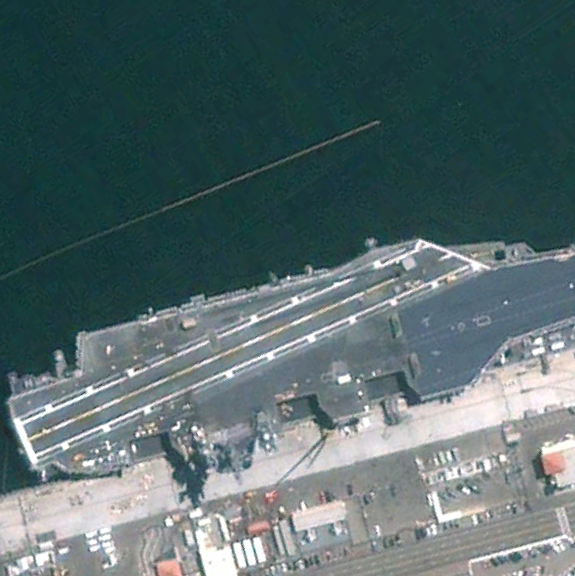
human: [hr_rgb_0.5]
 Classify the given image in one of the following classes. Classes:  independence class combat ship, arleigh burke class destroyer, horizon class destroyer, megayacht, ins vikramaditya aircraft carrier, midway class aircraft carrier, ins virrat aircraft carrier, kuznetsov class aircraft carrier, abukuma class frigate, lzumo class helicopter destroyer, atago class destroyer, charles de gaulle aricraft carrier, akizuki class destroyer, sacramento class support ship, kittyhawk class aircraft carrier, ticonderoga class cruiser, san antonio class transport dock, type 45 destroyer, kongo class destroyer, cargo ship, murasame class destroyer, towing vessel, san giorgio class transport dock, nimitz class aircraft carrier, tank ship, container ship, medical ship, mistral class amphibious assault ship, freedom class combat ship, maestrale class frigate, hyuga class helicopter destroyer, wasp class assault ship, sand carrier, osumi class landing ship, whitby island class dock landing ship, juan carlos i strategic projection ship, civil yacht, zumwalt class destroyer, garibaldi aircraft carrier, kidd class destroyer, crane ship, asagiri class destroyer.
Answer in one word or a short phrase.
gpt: Nimitz class aircraft carrier